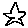
Label: star